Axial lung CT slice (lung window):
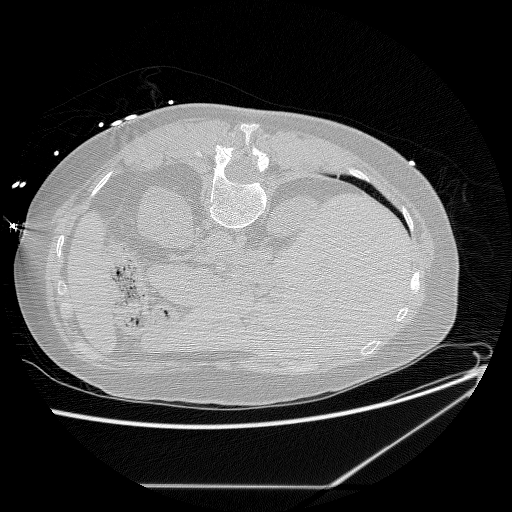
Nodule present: no